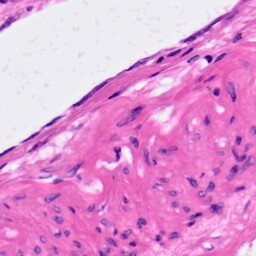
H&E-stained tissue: Pancreatic